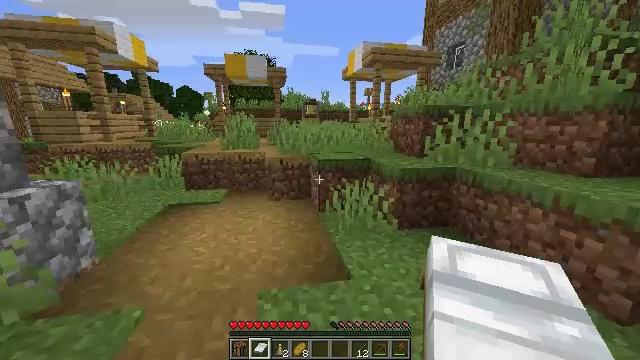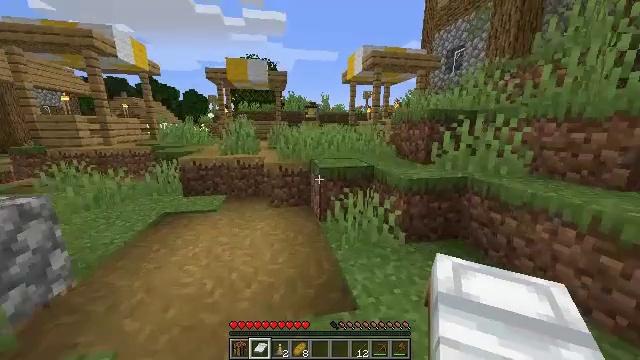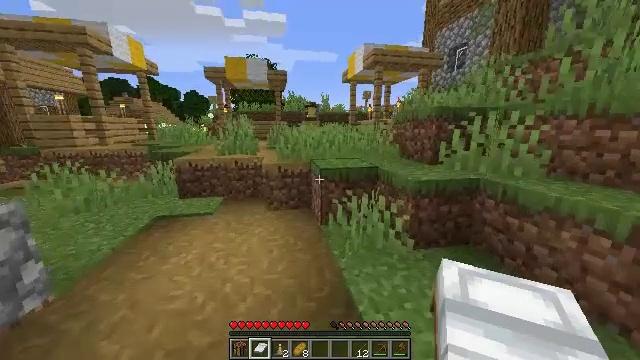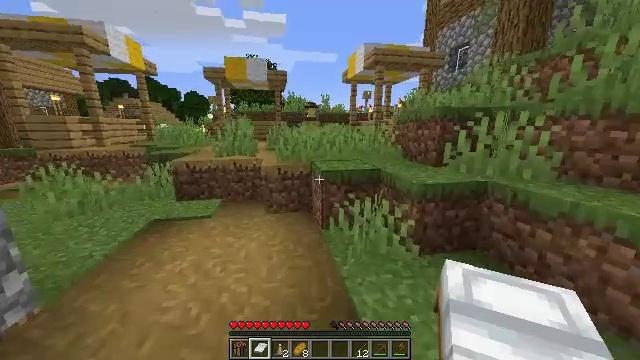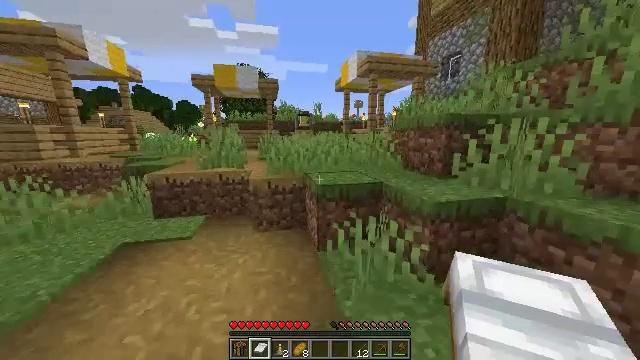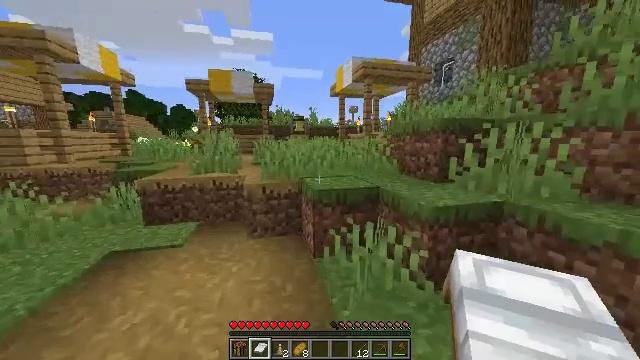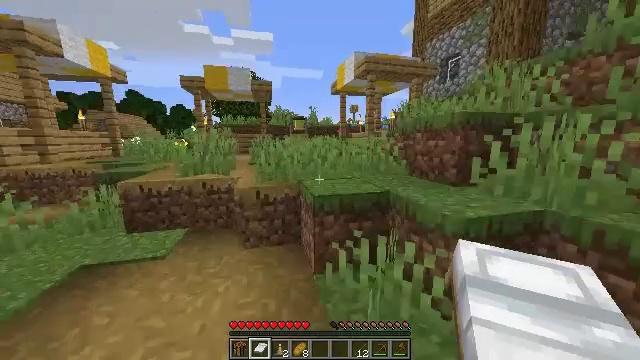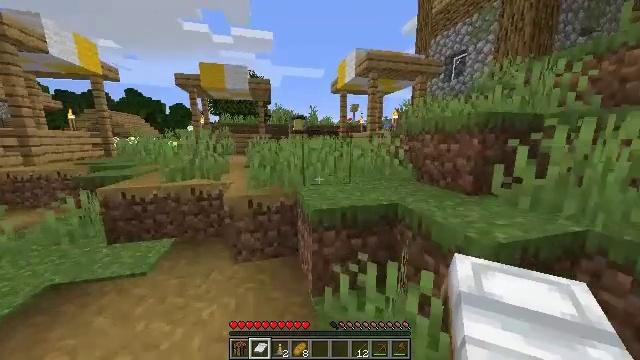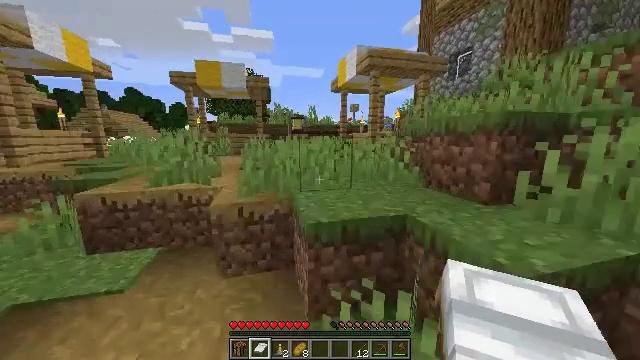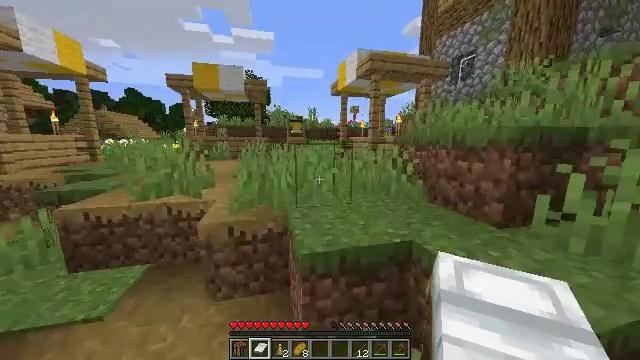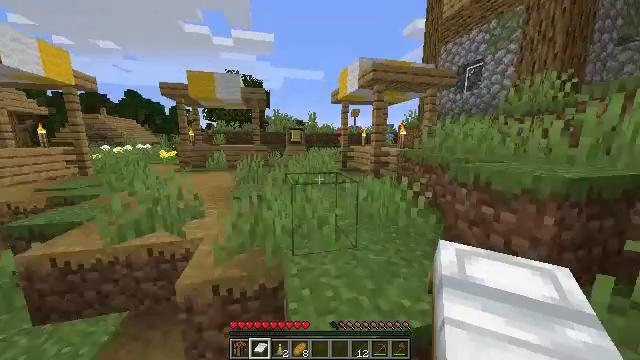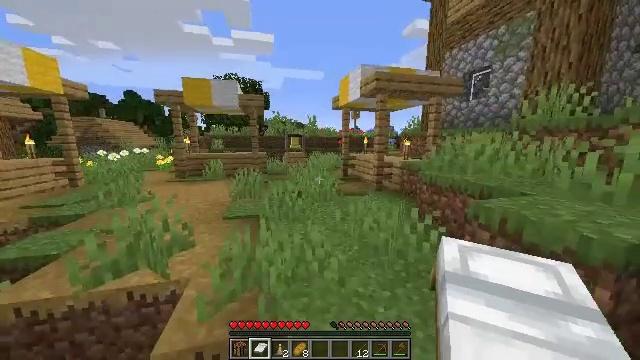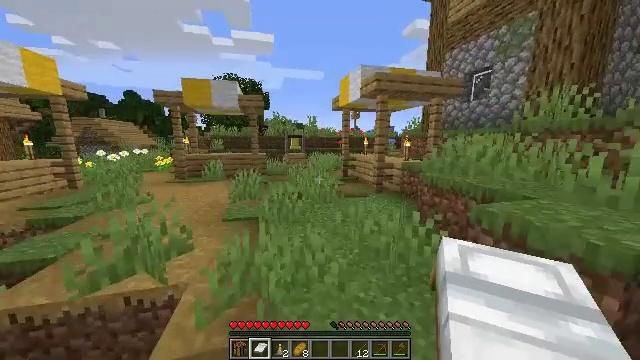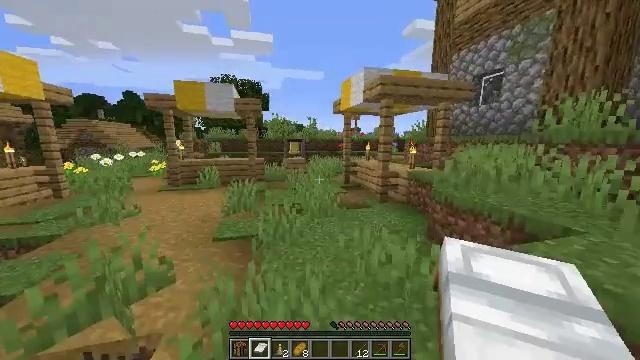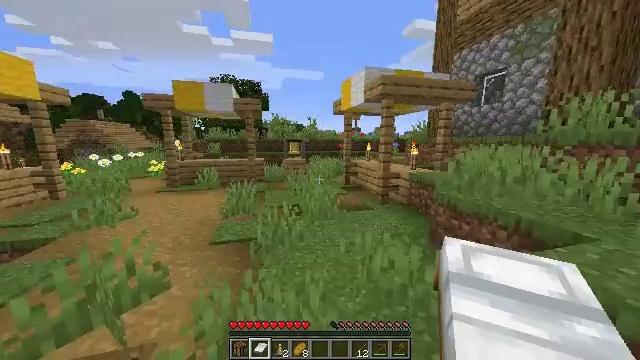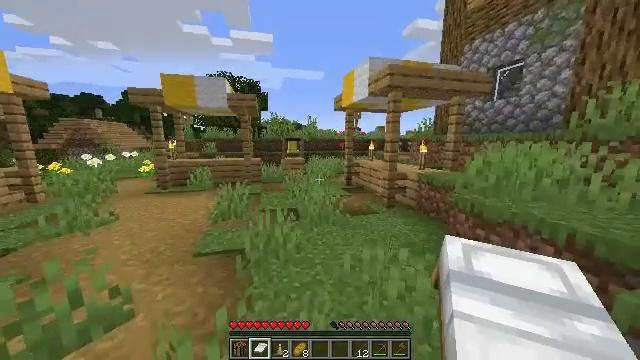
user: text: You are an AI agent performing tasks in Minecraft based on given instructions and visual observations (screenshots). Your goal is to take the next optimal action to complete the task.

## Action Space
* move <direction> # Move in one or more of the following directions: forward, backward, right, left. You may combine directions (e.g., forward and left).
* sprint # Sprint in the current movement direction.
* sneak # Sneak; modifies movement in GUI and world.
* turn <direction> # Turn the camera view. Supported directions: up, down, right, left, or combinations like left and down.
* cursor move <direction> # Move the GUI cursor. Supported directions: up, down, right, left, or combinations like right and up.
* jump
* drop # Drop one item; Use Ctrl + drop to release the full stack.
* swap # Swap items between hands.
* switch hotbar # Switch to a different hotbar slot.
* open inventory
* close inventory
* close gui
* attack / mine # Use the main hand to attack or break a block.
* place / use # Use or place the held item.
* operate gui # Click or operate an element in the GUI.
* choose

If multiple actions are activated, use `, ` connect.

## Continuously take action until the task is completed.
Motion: motion action
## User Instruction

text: Harvest hay blocks from the village.
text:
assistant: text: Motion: move forward, sprint
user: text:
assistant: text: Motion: move forward
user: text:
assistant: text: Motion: move forward
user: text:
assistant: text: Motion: move forward, turn right and up
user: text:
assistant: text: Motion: move forward, turn right and up
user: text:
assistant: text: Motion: move forward
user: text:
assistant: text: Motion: move forward
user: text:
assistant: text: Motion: move forward
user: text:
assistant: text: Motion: move forward, jump
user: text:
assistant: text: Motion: move forward, jump
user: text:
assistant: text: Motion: move forward, jump
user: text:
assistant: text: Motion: move forward, jump
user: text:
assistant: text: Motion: move forward, jump
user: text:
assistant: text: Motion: move forward, jump
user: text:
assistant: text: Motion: move forward
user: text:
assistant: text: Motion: move forward
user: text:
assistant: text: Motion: move forward
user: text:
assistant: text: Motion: move forward, jump
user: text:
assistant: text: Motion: move forward, jump
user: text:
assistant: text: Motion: move forward, jump
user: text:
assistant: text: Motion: move forward, jump
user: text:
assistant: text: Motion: move forward, turn right and down, jump
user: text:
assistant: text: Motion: move forward, jump
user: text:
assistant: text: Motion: move forward, jump
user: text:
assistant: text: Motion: move forward, jump
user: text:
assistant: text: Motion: move forward, jump
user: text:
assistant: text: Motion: move forward, jump
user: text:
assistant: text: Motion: move forward, jump
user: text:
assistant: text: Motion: move forward, jump
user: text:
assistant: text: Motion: move forward, jump